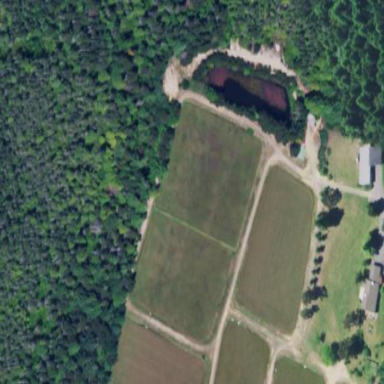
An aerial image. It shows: Farmland with cranberries as the main crop.